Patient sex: M
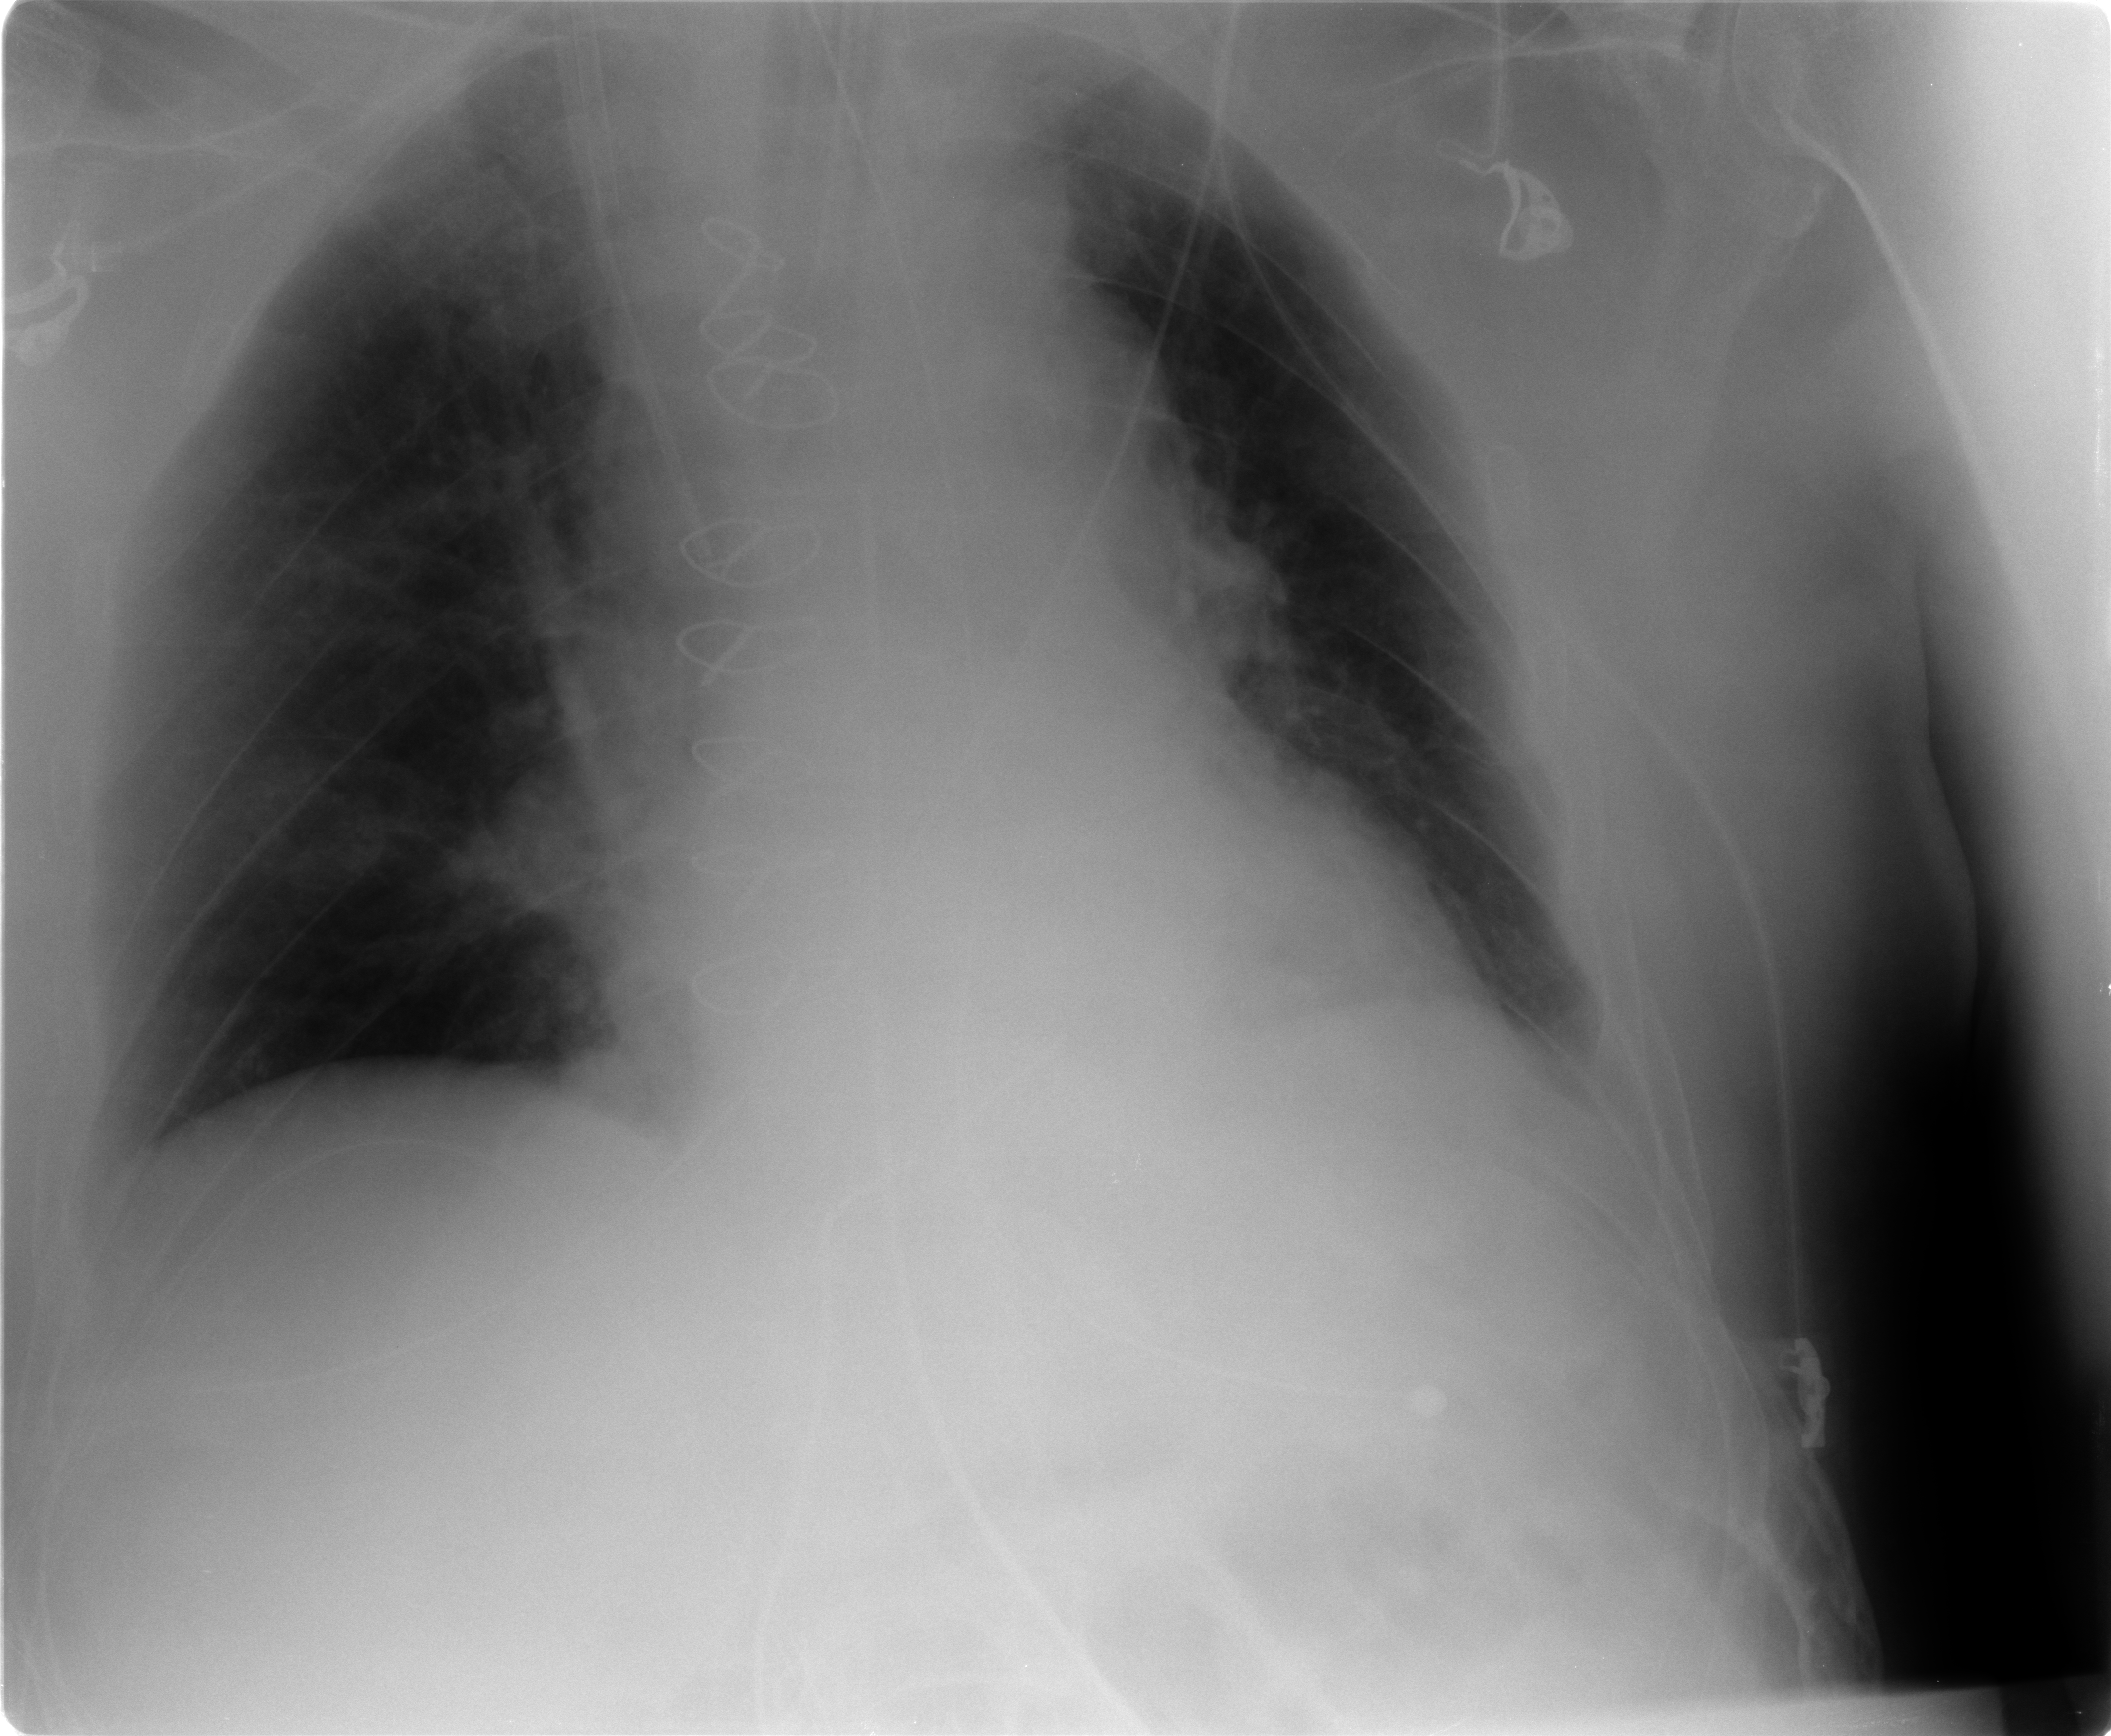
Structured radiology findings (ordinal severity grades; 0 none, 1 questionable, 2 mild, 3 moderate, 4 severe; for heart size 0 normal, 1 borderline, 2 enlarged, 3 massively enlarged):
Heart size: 1
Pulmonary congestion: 2
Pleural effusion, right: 1
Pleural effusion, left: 2
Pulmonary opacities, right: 0
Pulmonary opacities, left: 0
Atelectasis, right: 2
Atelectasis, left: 2